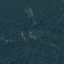
Land use / land cover class: Forest